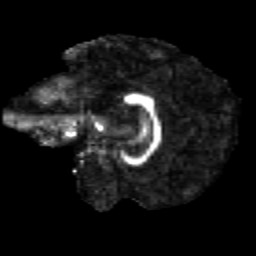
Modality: FA
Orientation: sagittal
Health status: healthy
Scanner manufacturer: siemens
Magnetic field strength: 3 T
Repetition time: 12 s
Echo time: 0.092 s